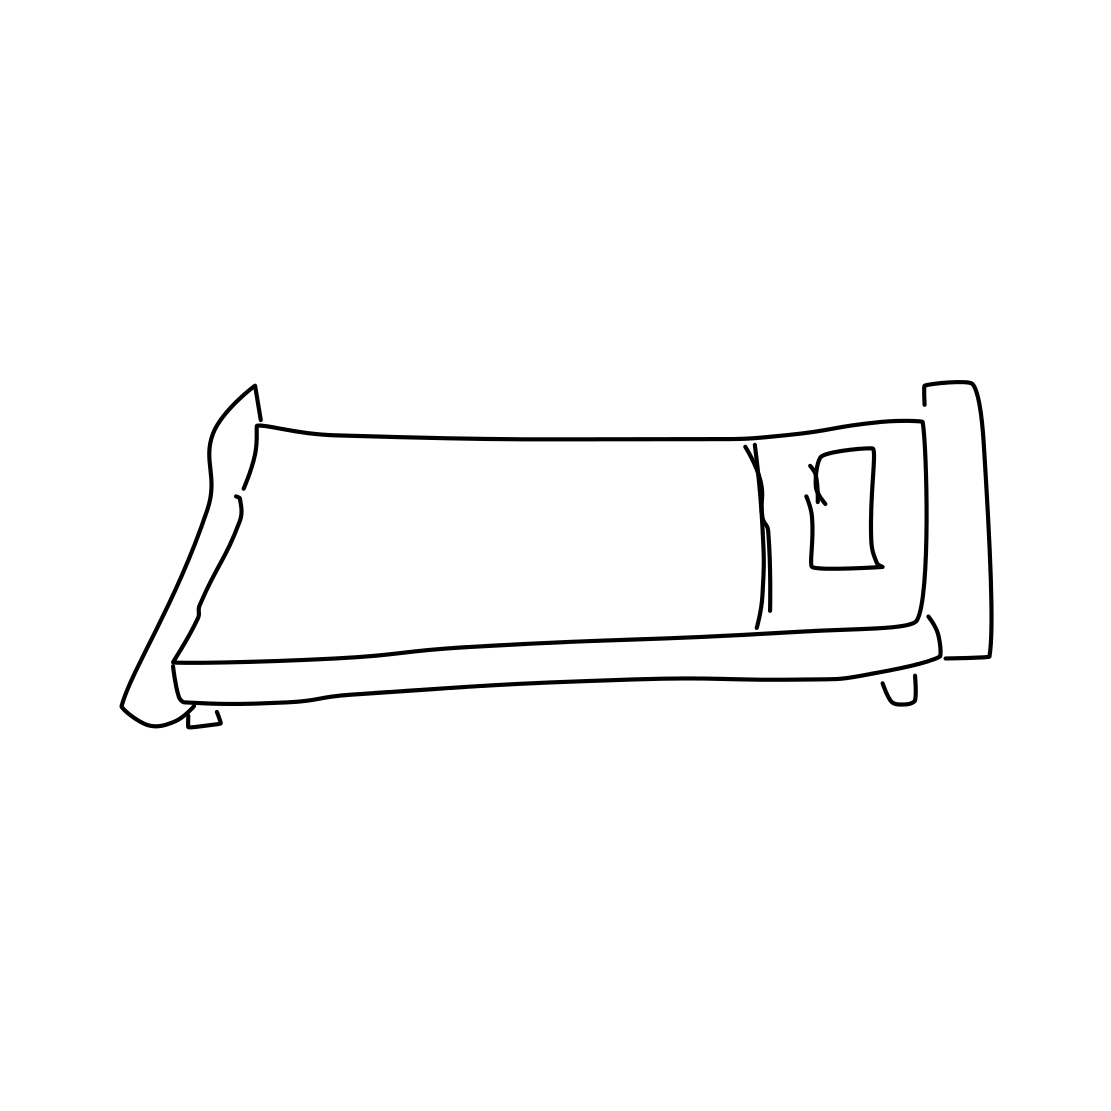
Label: bed